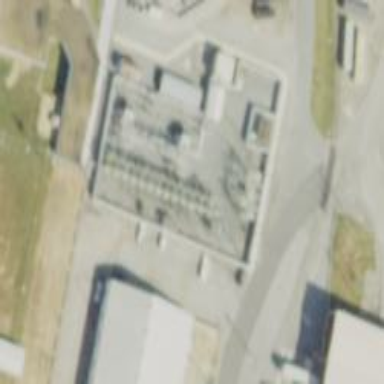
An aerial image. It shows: Industrial power substation surrounded by fence.